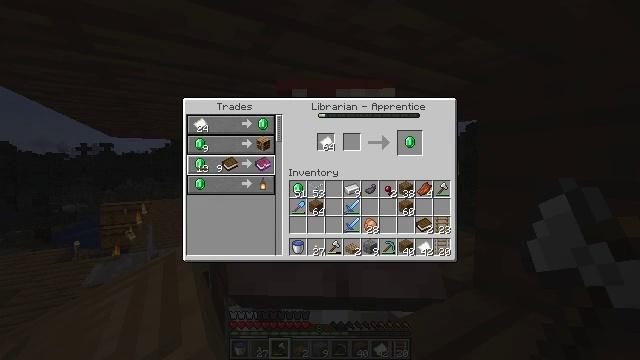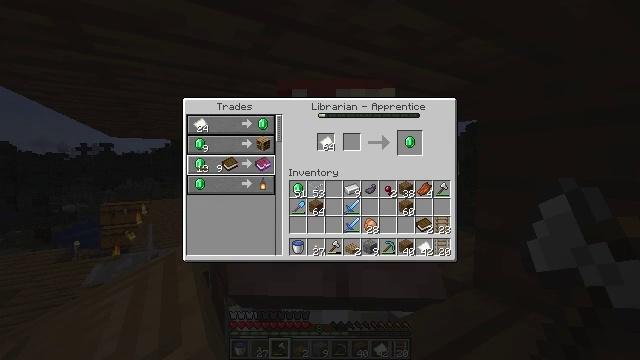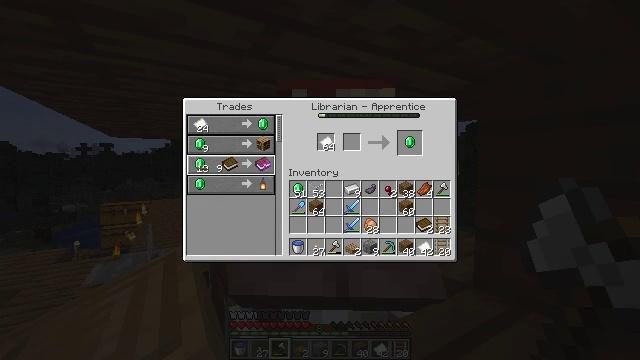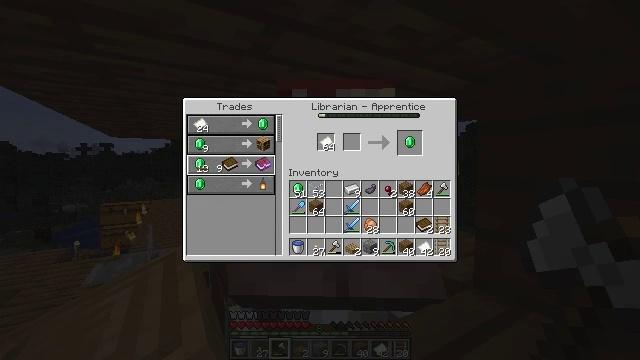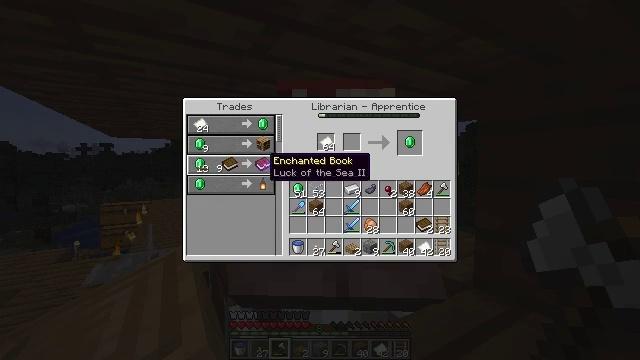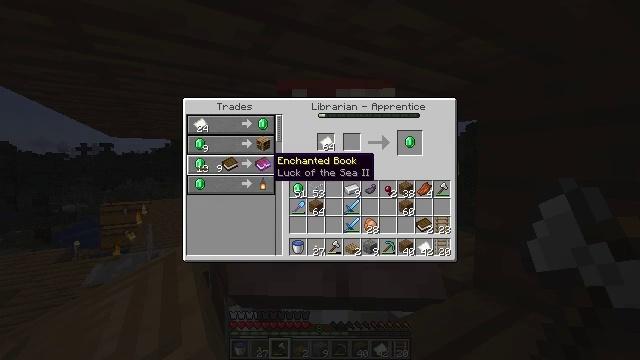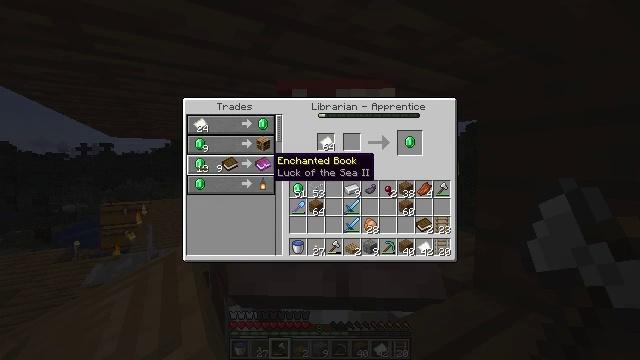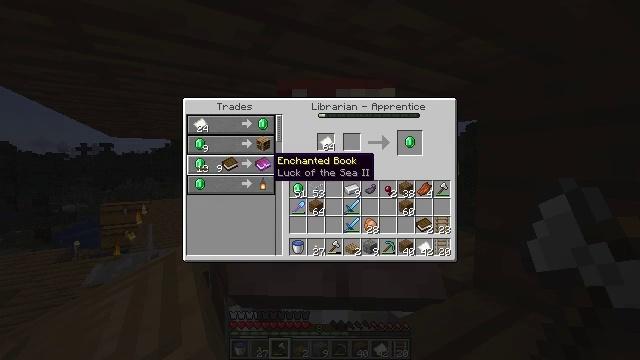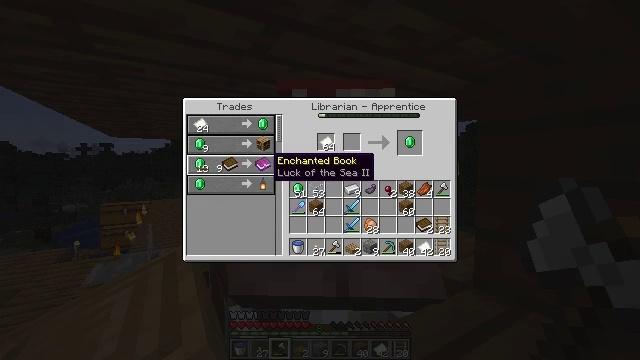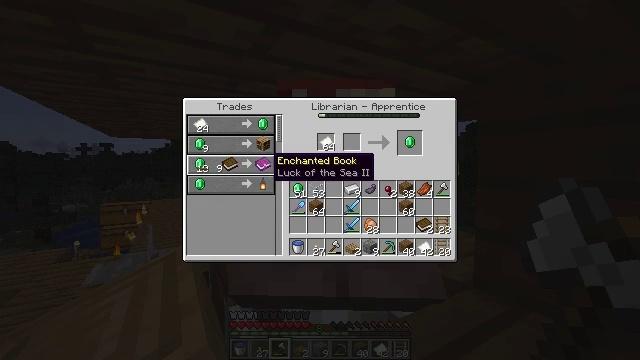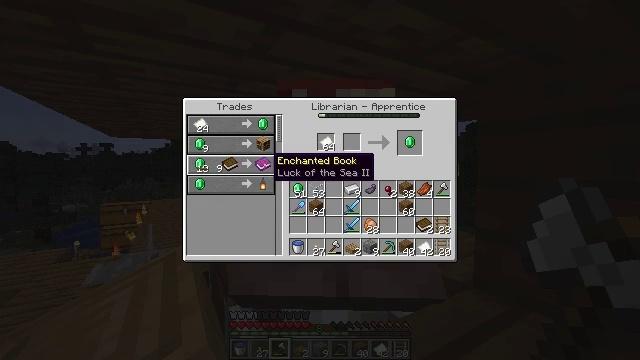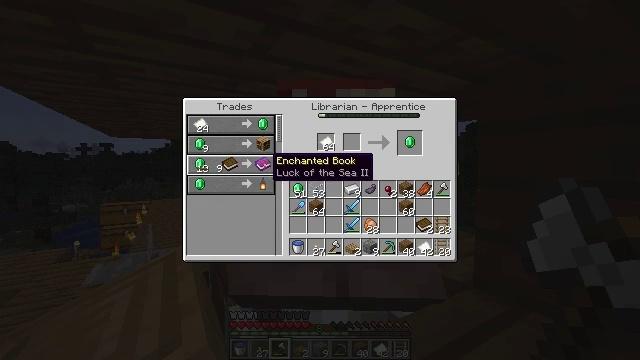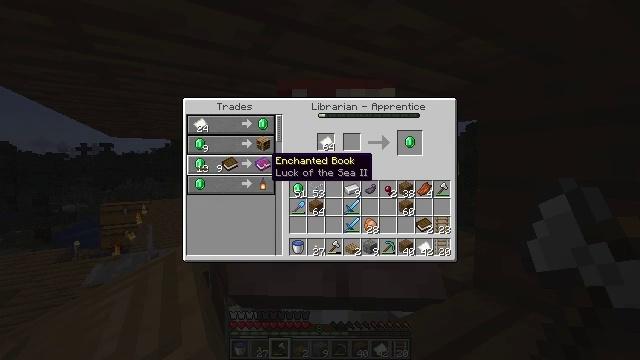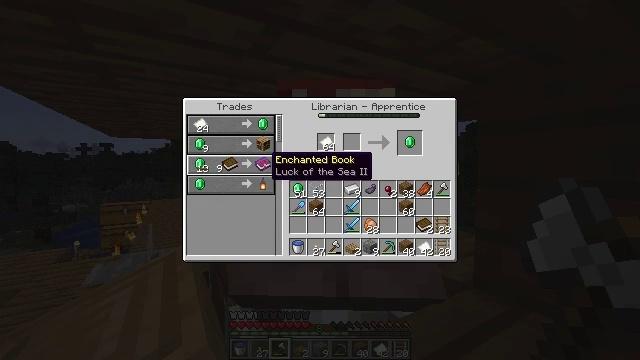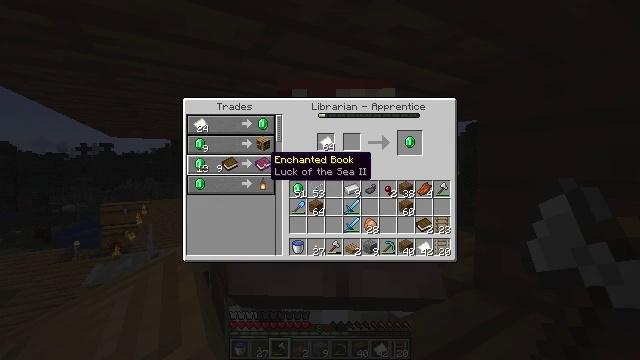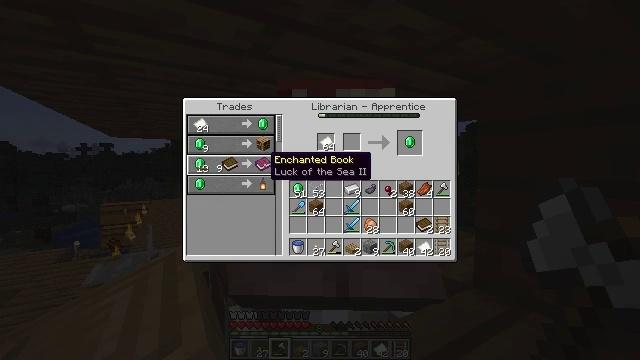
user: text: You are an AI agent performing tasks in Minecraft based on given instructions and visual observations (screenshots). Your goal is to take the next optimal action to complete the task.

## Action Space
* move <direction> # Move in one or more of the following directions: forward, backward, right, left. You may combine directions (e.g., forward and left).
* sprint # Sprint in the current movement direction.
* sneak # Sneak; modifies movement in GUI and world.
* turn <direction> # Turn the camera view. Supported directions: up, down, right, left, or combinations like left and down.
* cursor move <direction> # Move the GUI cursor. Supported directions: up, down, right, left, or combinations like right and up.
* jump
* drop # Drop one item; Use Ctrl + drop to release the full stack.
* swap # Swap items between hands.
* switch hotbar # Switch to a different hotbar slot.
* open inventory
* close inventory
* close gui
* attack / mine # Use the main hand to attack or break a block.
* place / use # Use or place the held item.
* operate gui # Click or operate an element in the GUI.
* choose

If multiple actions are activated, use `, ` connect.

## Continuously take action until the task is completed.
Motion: motion action
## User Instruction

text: Use a crafting table to make a lantern with a torch and iron nuggets.
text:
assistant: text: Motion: no_op
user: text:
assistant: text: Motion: no_op
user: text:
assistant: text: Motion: no_op
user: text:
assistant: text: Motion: cursor move right
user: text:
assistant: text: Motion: no_op
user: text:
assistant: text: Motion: no_op
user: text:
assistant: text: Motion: no_op
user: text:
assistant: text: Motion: no_op
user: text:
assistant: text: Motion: no_op
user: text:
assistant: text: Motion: no_op
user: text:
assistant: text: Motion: no_op
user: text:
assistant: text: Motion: no_op
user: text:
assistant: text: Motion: no_op
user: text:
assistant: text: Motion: no_op
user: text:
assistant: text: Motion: no_op
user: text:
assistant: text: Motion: no_op
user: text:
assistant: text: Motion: no_op
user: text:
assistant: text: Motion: no_op
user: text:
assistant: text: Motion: no_op
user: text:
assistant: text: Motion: no_op
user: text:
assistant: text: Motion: no_op
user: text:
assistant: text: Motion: no_op
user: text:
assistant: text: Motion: no_op
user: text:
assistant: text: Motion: no_op
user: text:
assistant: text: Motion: no_op
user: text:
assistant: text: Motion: no_op
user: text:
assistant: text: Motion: no_op
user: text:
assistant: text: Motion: no_op
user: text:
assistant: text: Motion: no_op
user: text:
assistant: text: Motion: no_op